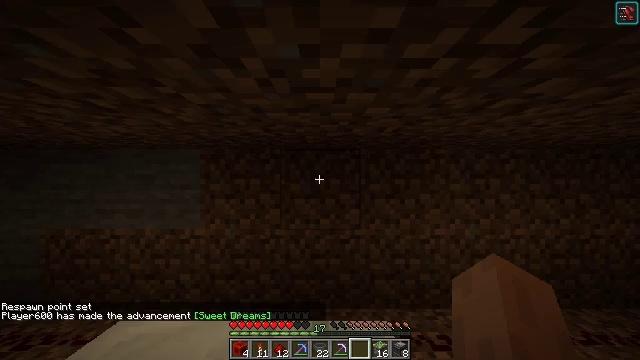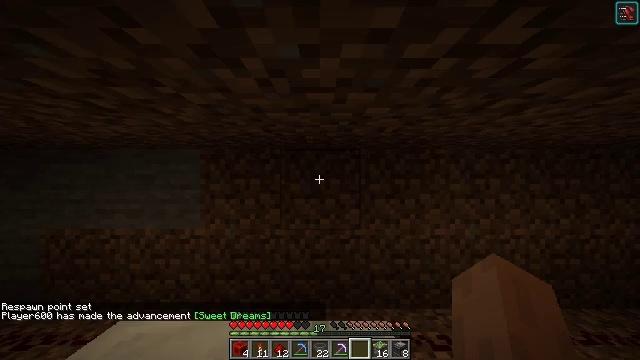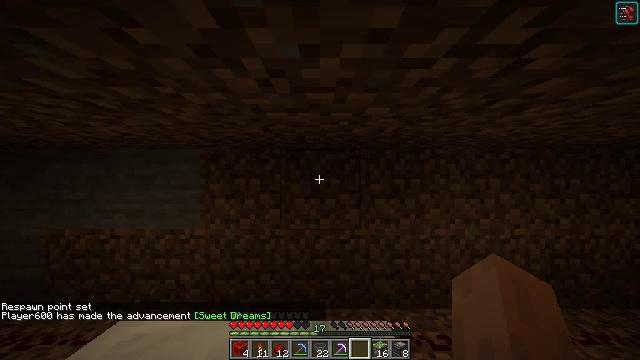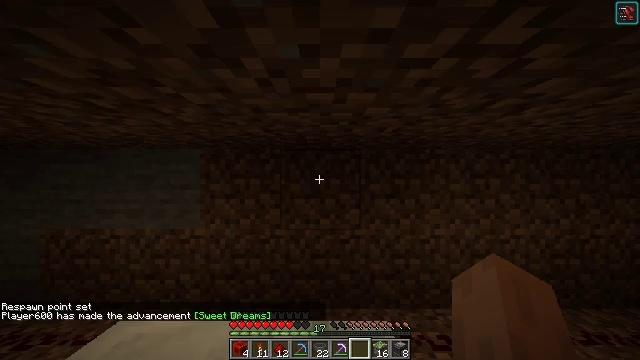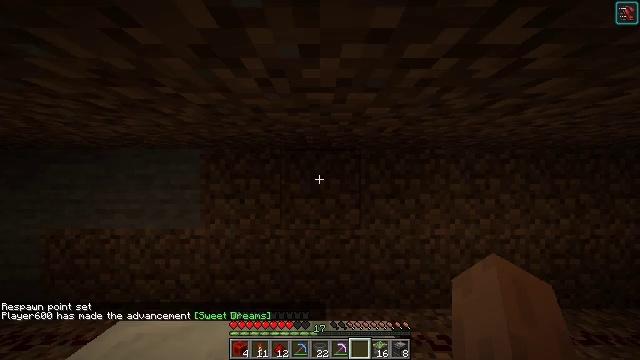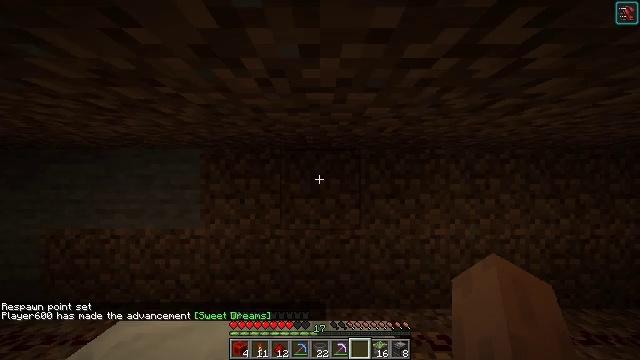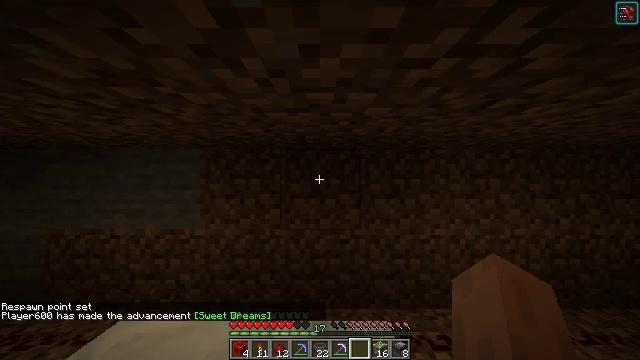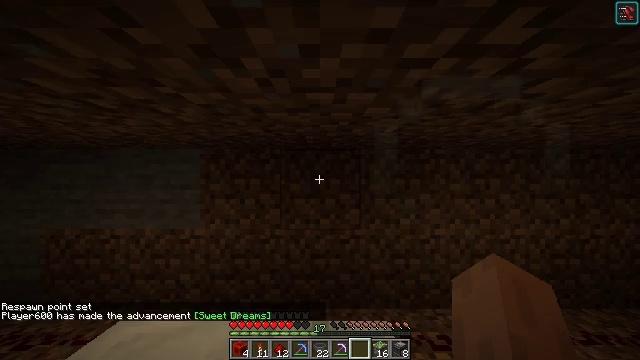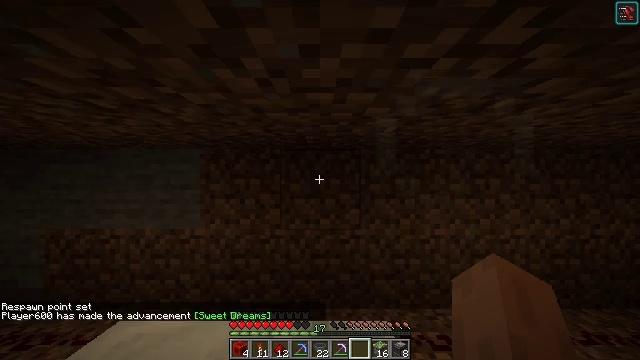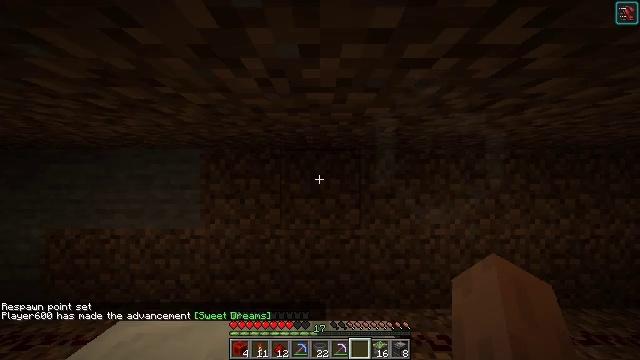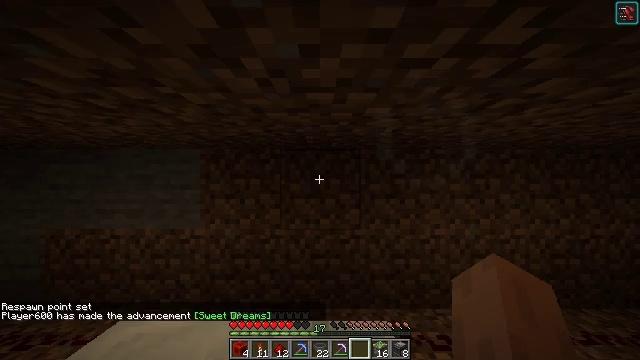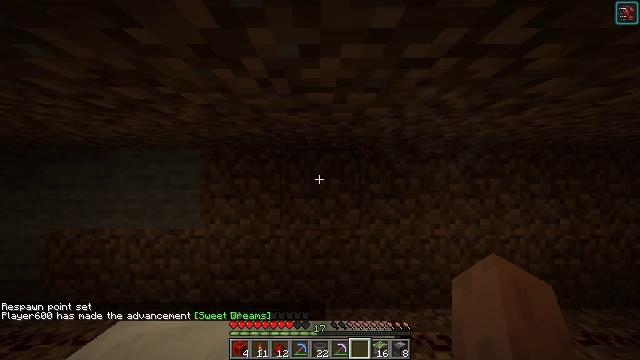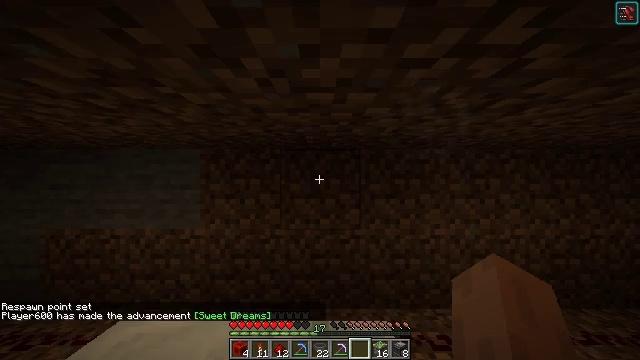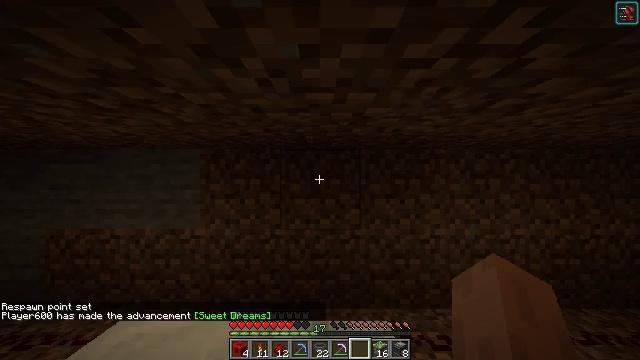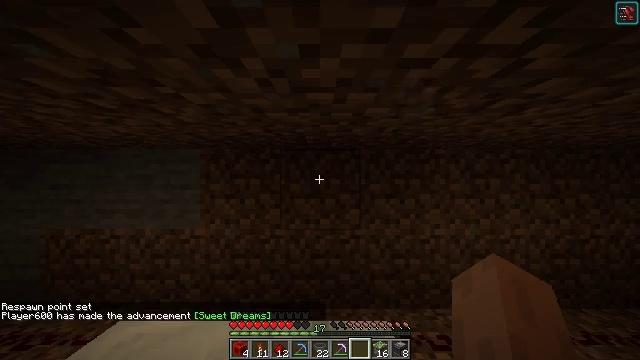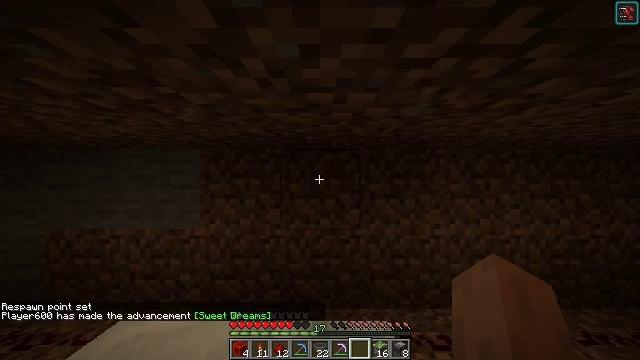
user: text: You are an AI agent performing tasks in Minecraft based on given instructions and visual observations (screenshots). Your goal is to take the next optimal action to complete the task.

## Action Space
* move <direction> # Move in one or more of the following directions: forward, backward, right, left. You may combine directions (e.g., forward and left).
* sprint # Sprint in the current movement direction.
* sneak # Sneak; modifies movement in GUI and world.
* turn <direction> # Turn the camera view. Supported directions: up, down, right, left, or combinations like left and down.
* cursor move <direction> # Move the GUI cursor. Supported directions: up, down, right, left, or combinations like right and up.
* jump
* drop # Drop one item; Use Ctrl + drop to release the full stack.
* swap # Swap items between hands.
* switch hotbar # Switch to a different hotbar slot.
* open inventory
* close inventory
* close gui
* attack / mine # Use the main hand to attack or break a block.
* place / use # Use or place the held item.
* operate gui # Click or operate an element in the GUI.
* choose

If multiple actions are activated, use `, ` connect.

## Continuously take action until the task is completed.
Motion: motion action
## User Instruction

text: Mine the white bed.
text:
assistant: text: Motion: no_op
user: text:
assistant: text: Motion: no_op
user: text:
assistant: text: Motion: no_op
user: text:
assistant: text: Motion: no_op
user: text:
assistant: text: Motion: no_op
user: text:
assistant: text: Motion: no_op
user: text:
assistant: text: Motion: no_op
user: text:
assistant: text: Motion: no_op
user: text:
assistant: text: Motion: no_op
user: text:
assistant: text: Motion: no_op
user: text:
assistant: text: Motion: no_op
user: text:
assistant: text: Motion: no_op
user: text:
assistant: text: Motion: no_op
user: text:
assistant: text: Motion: no_op
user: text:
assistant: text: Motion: no_op
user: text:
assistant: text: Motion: no_op
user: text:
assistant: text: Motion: no_op
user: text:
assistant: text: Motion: no_op
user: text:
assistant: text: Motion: no_op
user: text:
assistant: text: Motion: no_op
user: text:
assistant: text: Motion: no_op
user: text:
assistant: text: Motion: no_op
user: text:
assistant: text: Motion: no_op
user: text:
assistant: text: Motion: turn left and down
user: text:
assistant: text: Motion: turn left and down
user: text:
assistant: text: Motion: turn down
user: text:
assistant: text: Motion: turn down
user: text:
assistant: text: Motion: turn down
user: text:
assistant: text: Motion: no_op
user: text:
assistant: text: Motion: attack / mine